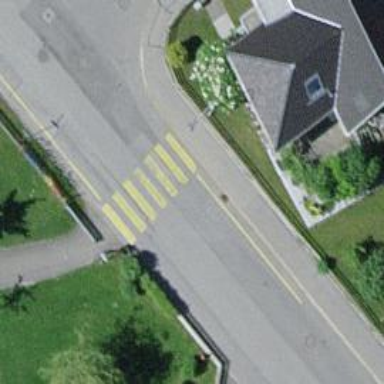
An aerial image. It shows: Marked zebra crossing on the road.